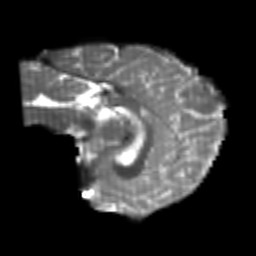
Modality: T2w
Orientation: sagittal
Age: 24
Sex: female
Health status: healthy
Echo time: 0.074 s